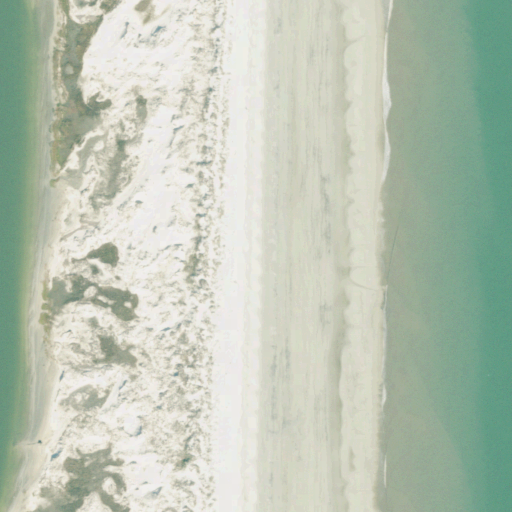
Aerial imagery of cape in Georgia named Long Point containing barren land and open water